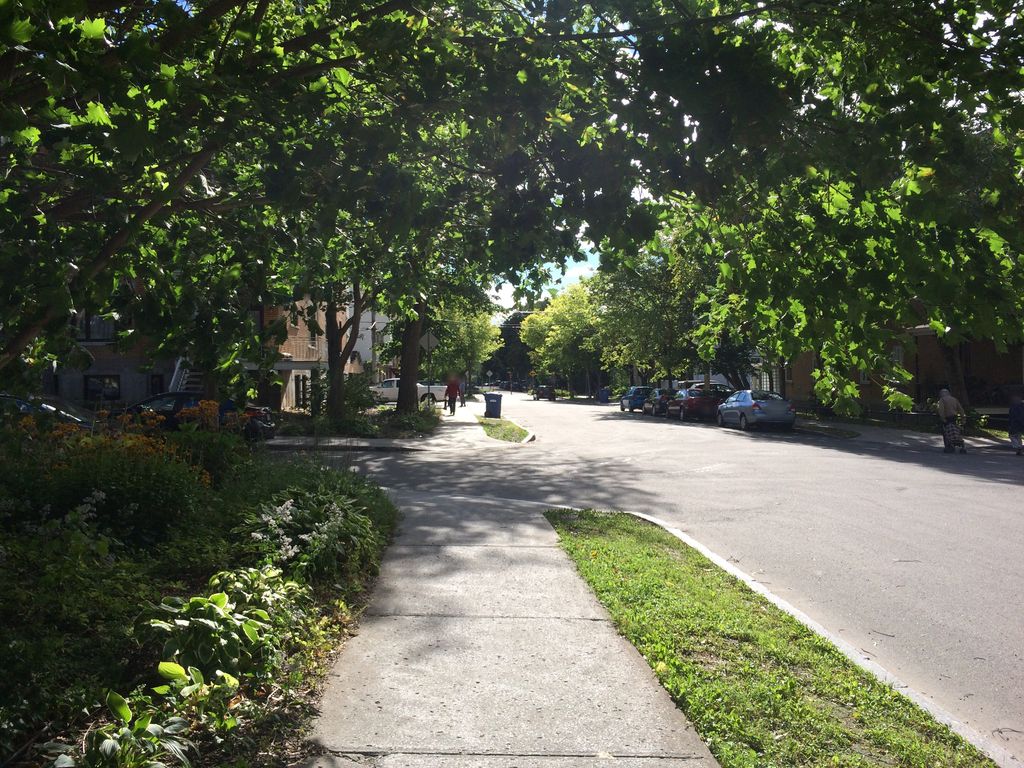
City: quebec_city